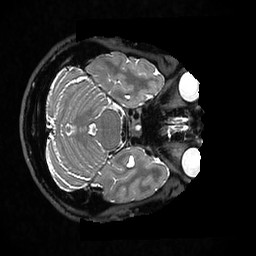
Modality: T2w
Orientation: axial
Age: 28
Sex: male
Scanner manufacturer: ge
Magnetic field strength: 3 T
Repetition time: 3.202 s
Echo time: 0.0665 s